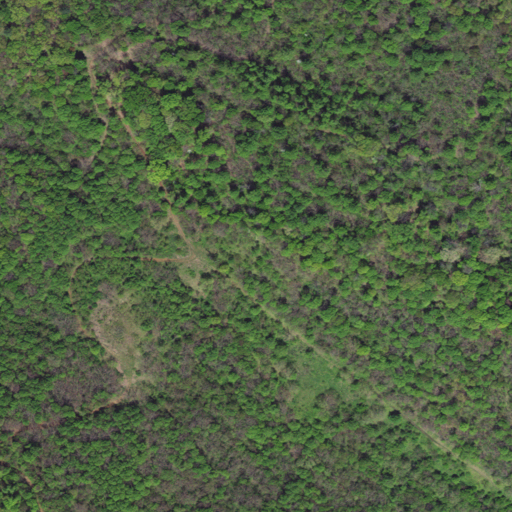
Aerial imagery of gap in Virginia named Shorts Gap containing deciduous forest, open development, and mixed forest